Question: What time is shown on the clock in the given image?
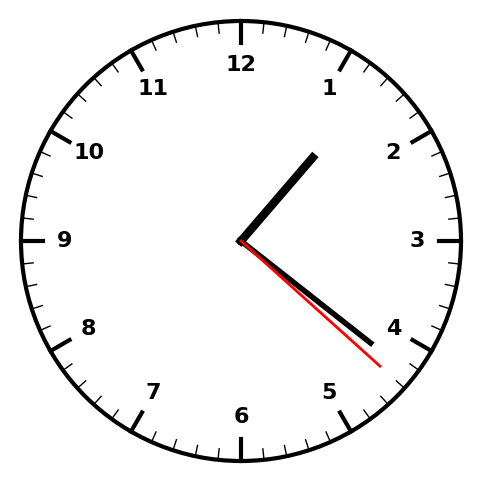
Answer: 01:21:22